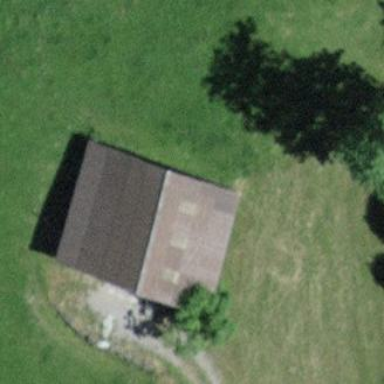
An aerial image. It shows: Rural barn.